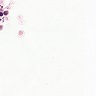
Metastatic tissue present: no